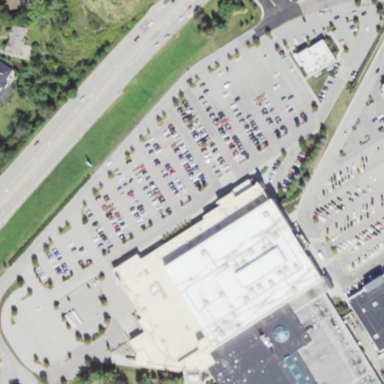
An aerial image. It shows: Parking area with surface.